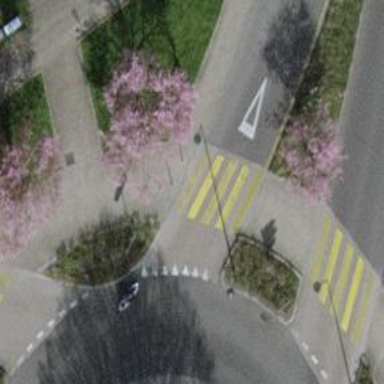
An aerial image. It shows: Uncontrolled zebra crossing with yellow markings.